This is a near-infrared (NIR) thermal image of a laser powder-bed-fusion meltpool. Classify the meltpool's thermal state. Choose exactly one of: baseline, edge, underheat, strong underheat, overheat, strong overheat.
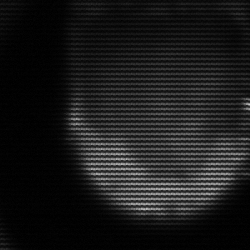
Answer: edge